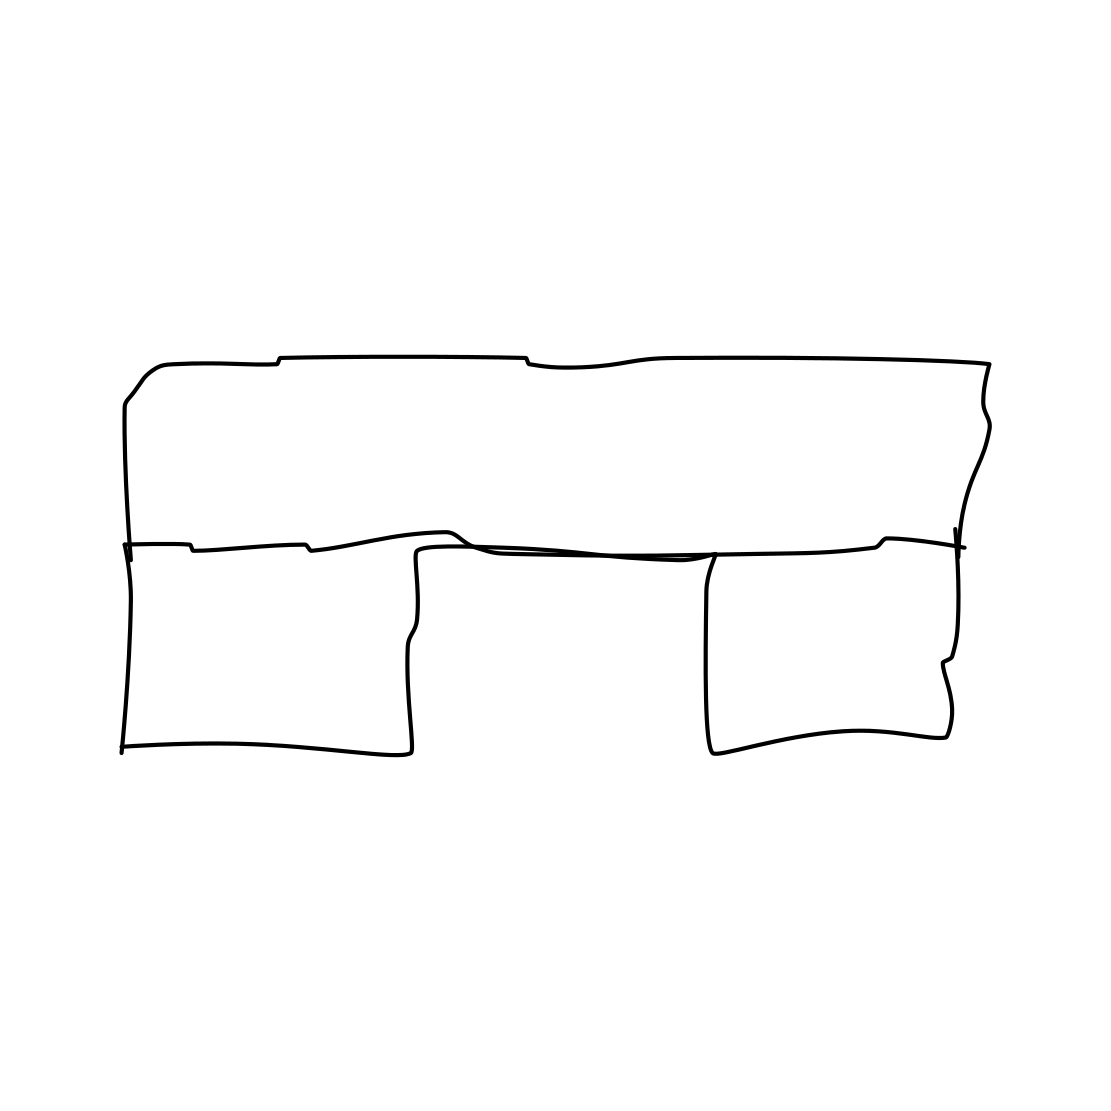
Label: bench